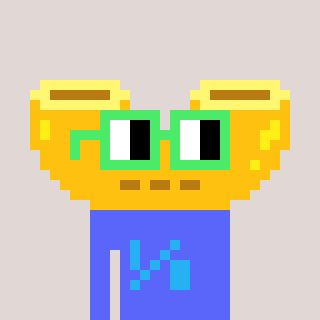
a pixel art character with square light green glasses, a macaroni-shaped head and a purple-colored body on a warm background